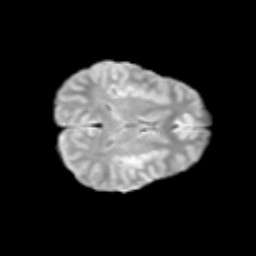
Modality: T2w
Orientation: axial
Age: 12
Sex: female
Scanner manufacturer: siemens
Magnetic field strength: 3 T
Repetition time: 3.8 s
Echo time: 0.07 s